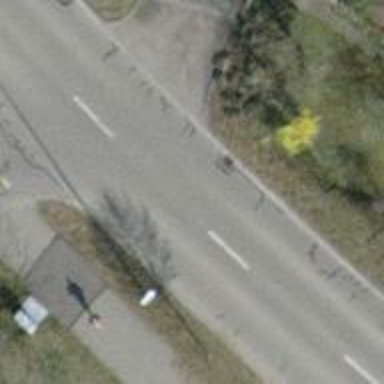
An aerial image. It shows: Tertiary road with asphalt surface.